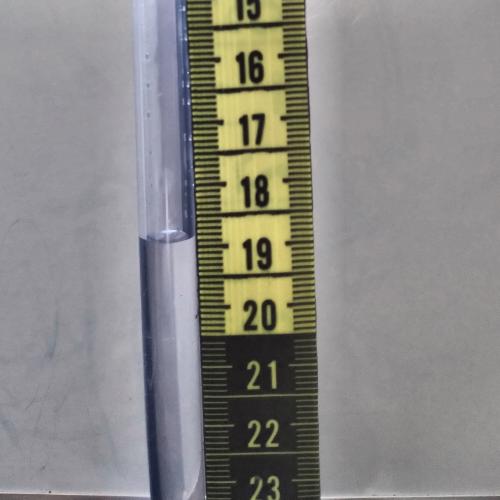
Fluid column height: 18.9 cm